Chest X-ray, PA view. Patient: 70 years old, sex F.
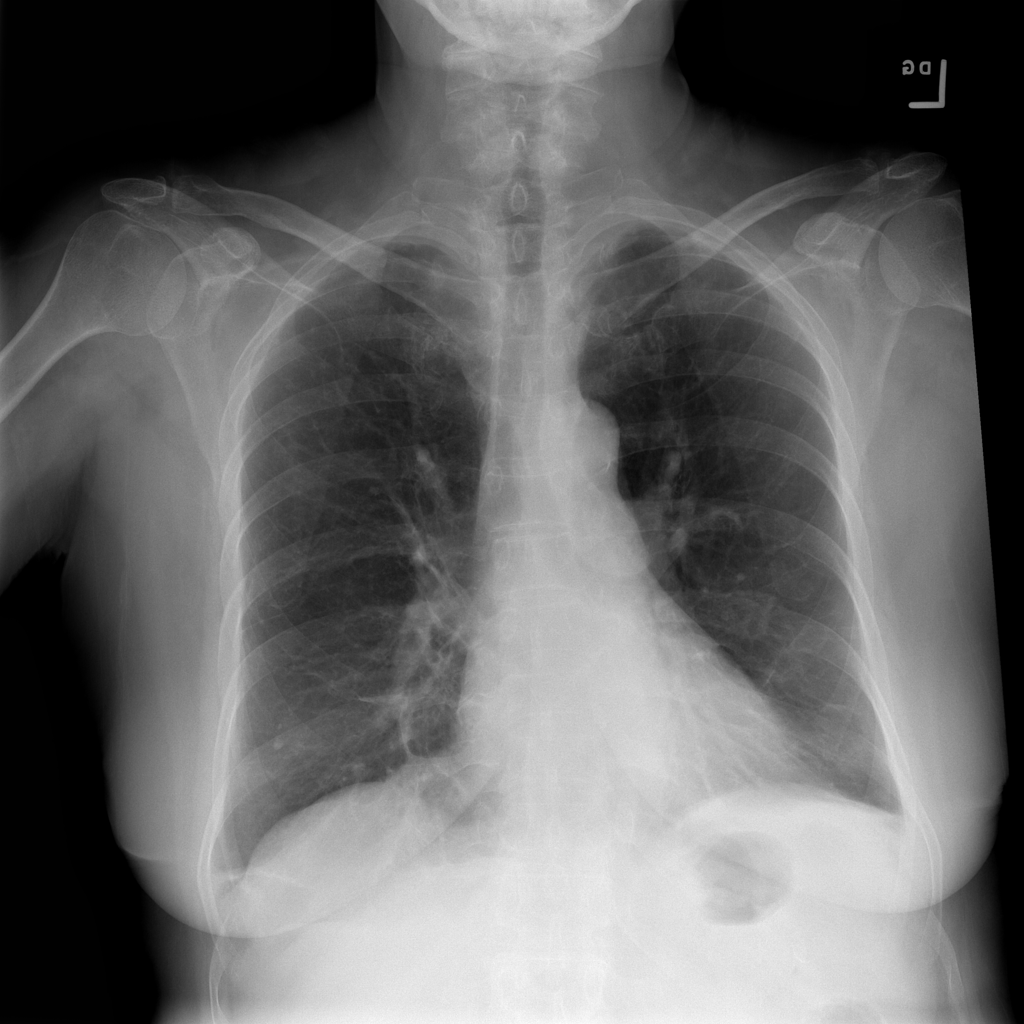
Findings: Fibrosis